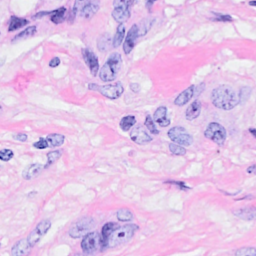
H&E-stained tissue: Breast